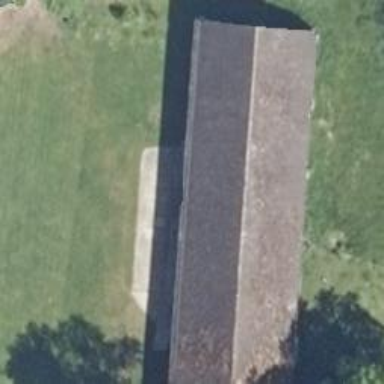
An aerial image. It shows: Gabled building with the roof oriented along its structure.